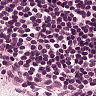
Metastatic tissue present: no